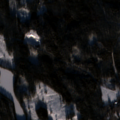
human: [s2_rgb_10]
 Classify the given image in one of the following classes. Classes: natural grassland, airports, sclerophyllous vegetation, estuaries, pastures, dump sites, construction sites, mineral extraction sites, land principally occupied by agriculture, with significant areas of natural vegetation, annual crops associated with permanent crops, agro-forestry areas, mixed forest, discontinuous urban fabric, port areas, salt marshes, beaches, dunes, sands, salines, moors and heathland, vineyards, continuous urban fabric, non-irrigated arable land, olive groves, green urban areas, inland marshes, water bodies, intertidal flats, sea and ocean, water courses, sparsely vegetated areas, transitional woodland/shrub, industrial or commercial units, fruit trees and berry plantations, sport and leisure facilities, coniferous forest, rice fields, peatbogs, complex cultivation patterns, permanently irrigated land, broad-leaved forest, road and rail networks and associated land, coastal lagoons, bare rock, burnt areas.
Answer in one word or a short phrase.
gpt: coniferous forest, transitional woodland/shrub